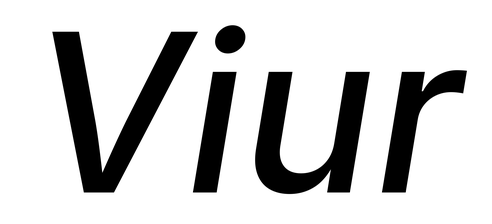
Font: Inter-Italic_Medium_Italic